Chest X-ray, AP view. Patient: 37 years old, sex F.
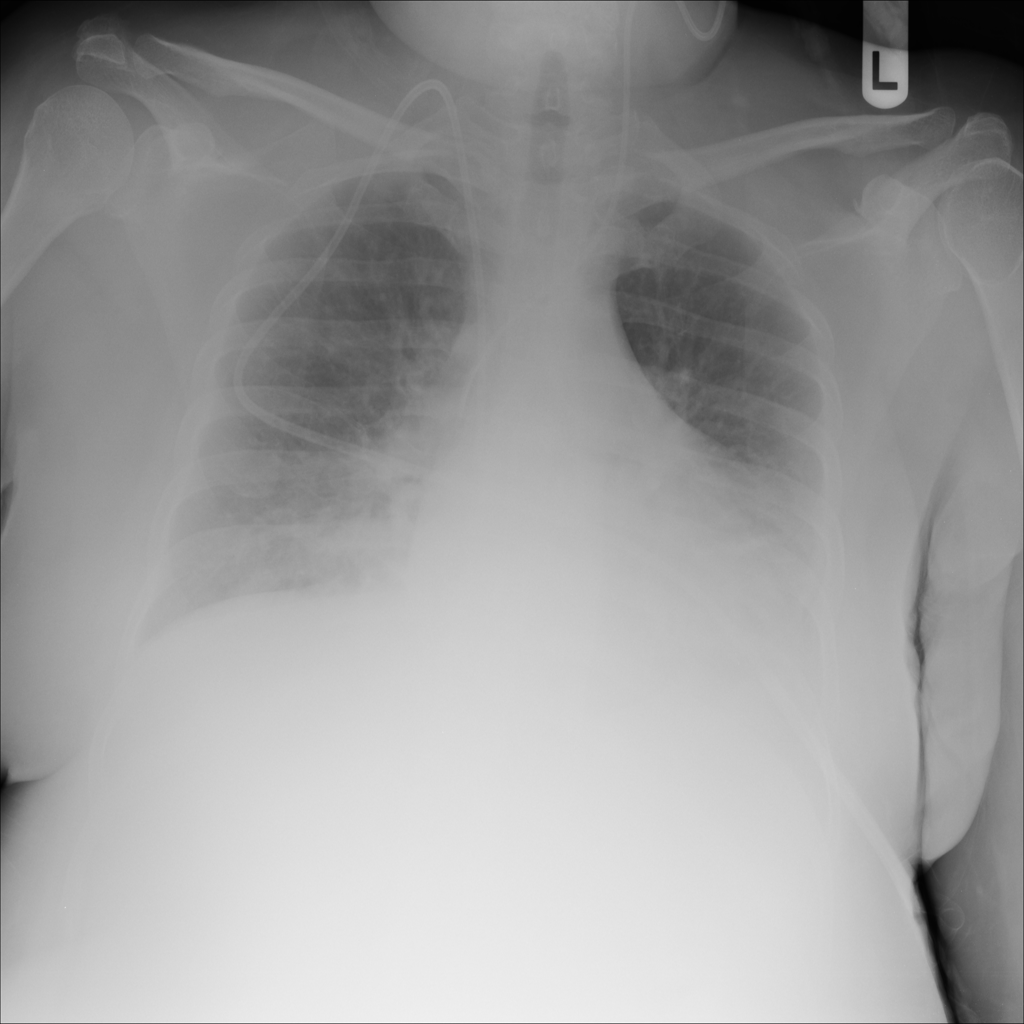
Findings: Atelectasis, Cardiomegaly, Consolidation, Effusion